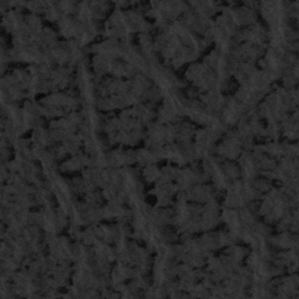
Label: frost